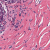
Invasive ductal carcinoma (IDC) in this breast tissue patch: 0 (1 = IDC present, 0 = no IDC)